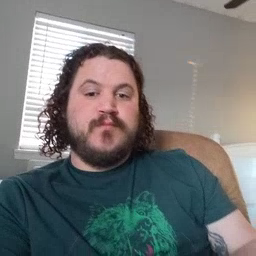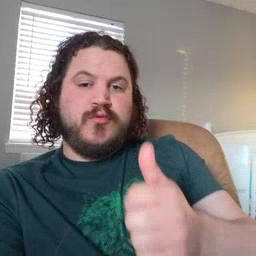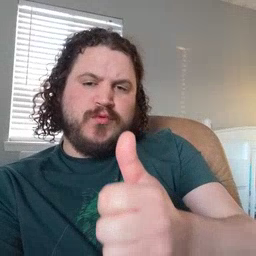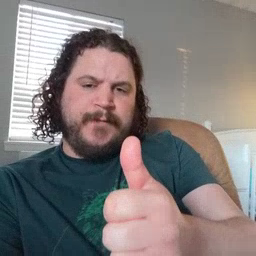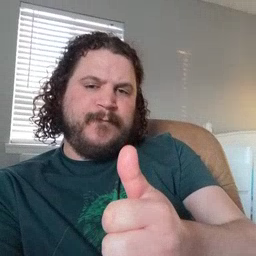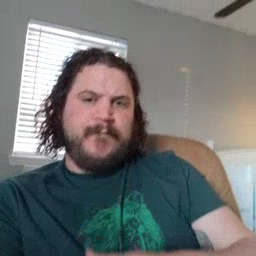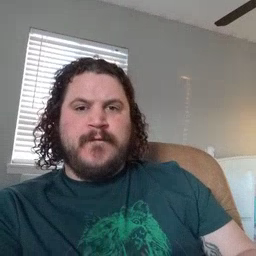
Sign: yourself